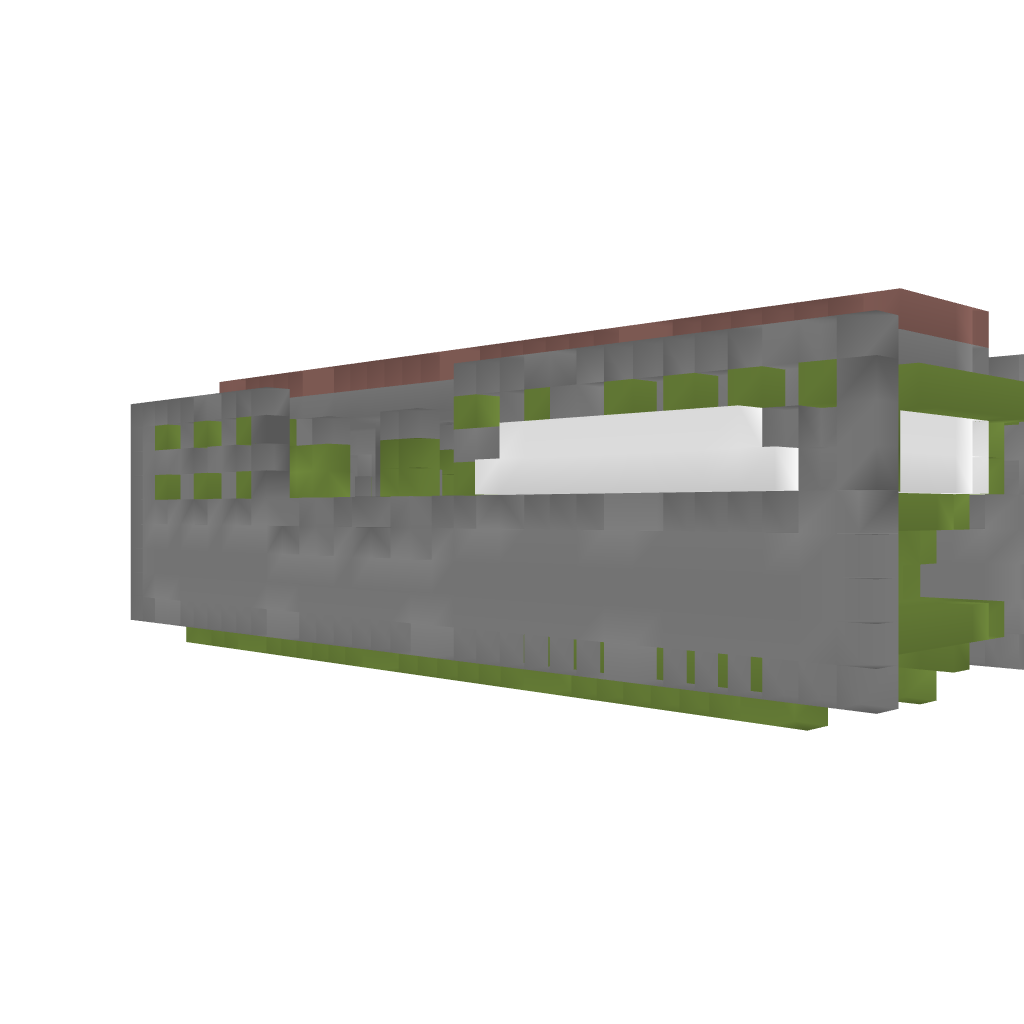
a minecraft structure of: HMS Ogre bad low quality